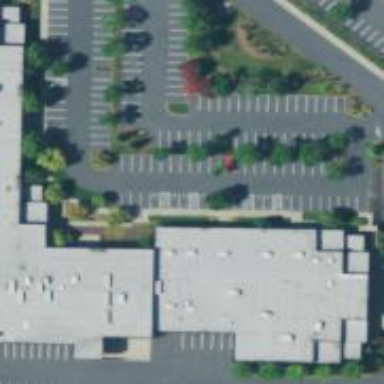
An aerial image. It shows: Parking space.